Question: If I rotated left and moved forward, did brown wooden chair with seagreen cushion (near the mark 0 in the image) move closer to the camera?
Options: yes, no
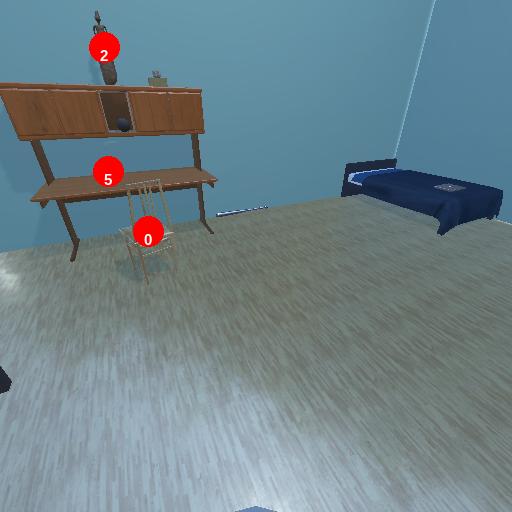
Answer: yes